Question: I would like to show a preview if someone selects a photo from his libary.
My code:
'''
UIImagePickerController *imagePickerController = [[UIImagePickerController alloc] init];
imagePickerController.delegate = self;
imagePickerController.sourceType = UIImagePickerControllerSourceTypeSavedPhotosAlbum;
imagePickerController.allowsImageEditing = NO;
[[self parentViewController] presentModalViewController:imagePickerController animated:YES];
[imagePickerController release];
'''
If i set allowsImageEditing = YES, it show a preview (like the one I want), but I can edit the photo (shrink/cut). I just would like that the user has the option to cancel or to confirm the selecting photo, like the preview when you take a new picture (UIImagePickerControllerSourceTypeCamera).
I would like the preview like its on the right side:

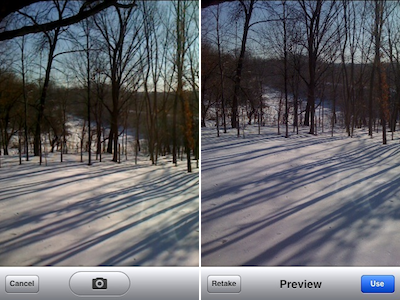
Answer: You can create and show a customized preview in UIImagePickerController 's delegate class 's didFinishPickingMediaWithInfo method. get Image from
'''
originalImage = (UIImage *) [info objectForKey: UIImagePickerControllerOriginalImage];
'''
The show it in a ImageView.
also need set UIImagePickerController.showsCameraControls=NO.